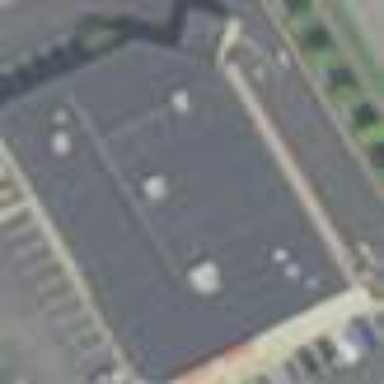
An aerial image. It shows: Building.